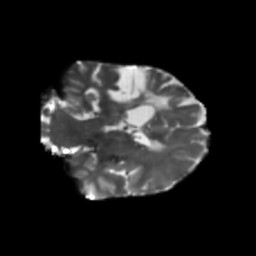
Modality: T2w
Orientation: coronal
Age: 46
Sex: male
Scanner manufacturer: siemens
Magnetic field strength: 3 T
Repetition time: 5.47 s
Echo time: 0.0854 s